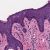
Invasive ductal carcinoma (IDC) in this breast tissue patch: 0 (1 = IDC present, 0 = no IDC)